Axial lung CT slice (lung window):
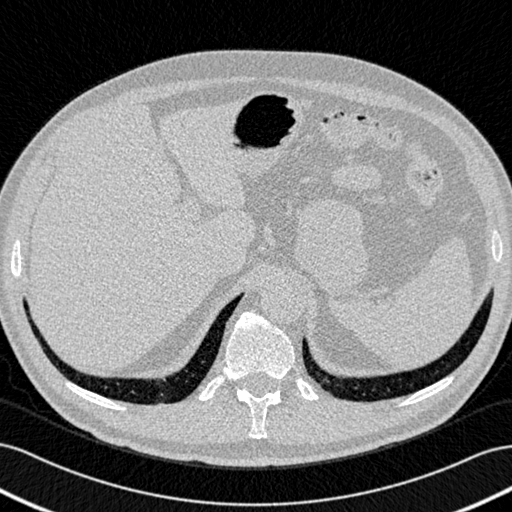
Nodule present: no